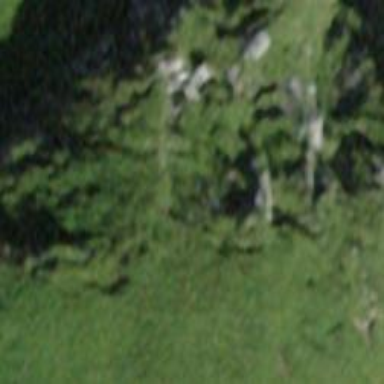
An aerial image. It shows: Natural cliff.